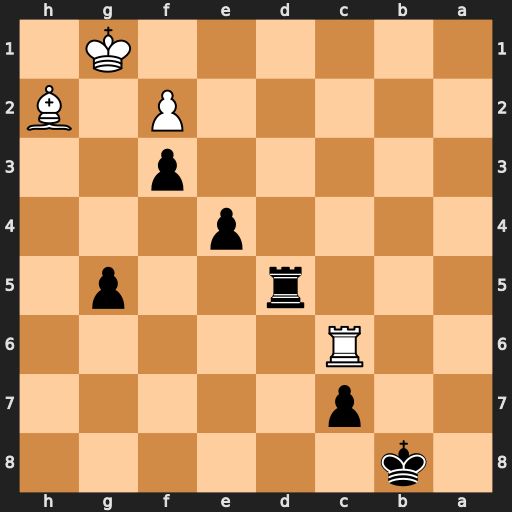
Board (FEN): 1k6/2p5/2R5/3r2p1/4p3/5p2/5P1B/6K1
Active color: b
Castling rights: -
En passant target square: -
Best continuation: Rd1#